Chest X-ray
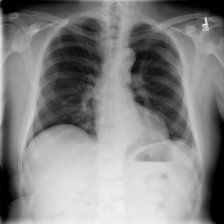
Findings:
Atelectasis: negative
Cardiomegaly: negative
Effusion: negative
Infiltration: negative
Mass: negative
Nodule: negative
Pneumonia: negative
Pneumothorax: negative
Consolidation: negative
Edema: negative
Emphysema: negative
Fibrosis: negative
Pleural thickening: negative
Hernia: negative